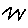
Label: zigzag